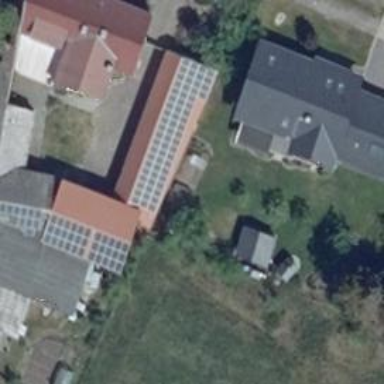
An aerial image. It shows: Solar photovoltaic panel generator producing electricity in small installation.